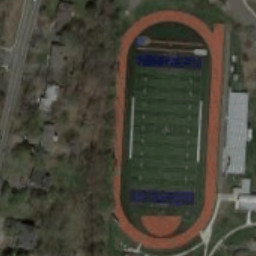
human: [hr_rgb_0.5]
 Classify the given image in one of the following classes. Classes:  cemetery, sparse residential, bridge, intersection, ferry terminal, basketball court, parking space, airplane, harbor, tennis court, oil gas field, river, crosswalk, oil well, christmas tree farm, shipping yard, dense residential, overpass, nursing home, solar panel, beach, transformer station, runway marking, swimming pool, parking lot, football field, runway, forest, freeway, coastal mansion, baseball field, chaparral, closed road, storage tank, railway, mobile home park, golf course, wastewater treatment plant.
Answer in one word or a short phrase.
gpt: football field